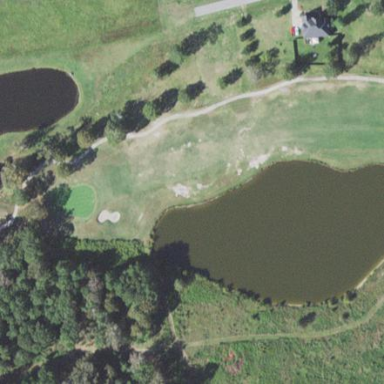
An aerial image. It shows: Golf fairway in the image.